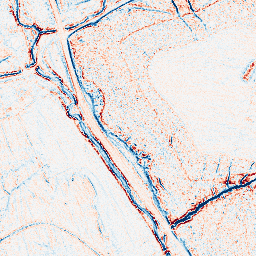
Category: edge_preserving
Decomposition family: anisotropic_diffusion
Decomposition parameters: iterations: 5
kappa: 50
gamma: 0.15
Upsampling method: regularized
Upsampling parameters: scale: 4
lambda_reg: 0.01
Upsampling scale: 4